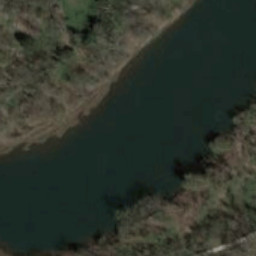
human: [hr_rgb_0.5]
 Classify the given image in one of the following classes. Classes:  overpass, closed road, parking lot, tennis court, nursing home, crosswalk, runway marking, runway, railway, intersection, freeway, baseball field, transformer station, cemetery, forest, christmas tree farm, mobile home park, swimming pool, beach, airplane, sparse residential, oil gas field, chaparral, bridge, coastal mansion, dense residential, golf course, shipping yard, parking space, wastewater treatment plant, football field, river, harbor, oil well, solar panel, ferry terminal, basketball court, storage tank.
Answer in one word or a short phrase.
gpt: river